Field crop: maize
Growth stage: 1
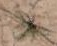
Species: salsola